Field crop: tomato
Growth stage: 1
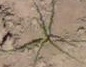
Species: cyperus